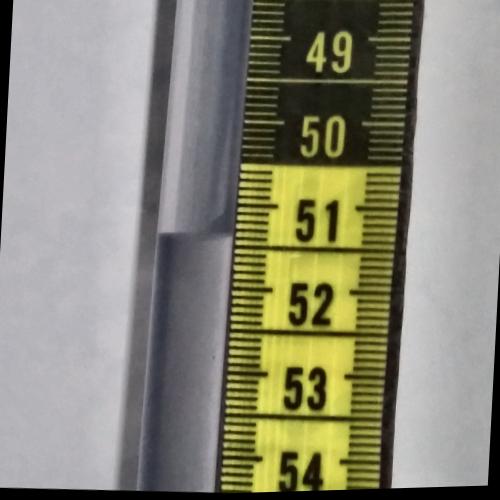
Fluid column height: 51.4 cm